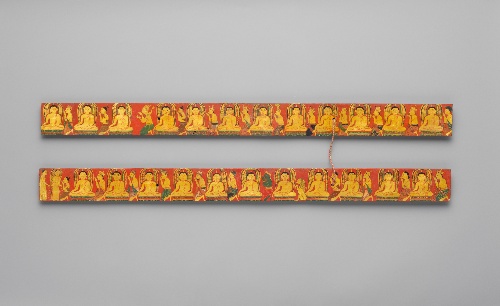
Date: early 19th century
Object type: Painting
Classification: Paintings
Medium: Wood with polychrome
Culture: Sri Lanka (Kandy or Colombo district)
Period: Kandyan period (1480–1815)
Dimensions: Overall (each): 2 1/4 x 28 5/8 in. (5.7 x 72.7 cm)
Department: Asian Art
Credit line: Gift of Barry Fernando, M.D. and Coleene Fernando, M.D., 2010
Accession year: 2010
Repository: Metropolitan Museum of Art, New York, NY
Tags: Men|Buddhism|Buddha